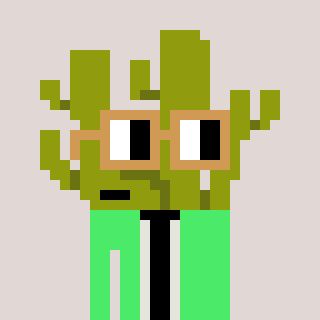
a pixel art character with square brown glasses, a cactus-shaped head and a teal-colored body on a warm background